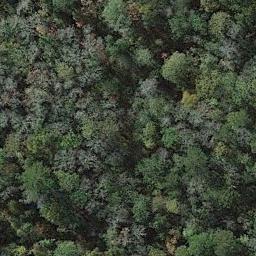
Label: forest